Question: I've been trying to insert a tuple into my relation, but it doesn't seem to work.
'''
<?php
$link=mysql_connect ("connection", "name", "pw");
mysql_select_db('pizzaria');
$sql = "INSERT INTO pizza_bakery (Name, Address, Telenum)
VALUES ('Test', 'Test', '111')";
?>
'''

The connection seems to go through ok, as I'm able to print the table out easily on my html page, why is this failing?
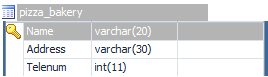
Answer: Your insert statement should look something like this:
'''
$sql = "INSERT INTO pizza_bakery (Name, Address, Telenum)
VALUES ('Test', 'Test', 111)";
'''
: The last column (Telenum) is an integer datatype and the insert statement was treating it like a string.